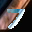
Label: 7